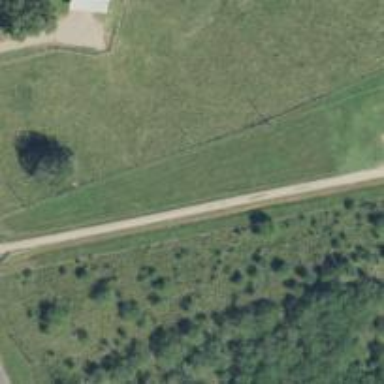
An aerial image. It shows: Driveway leading to service road.